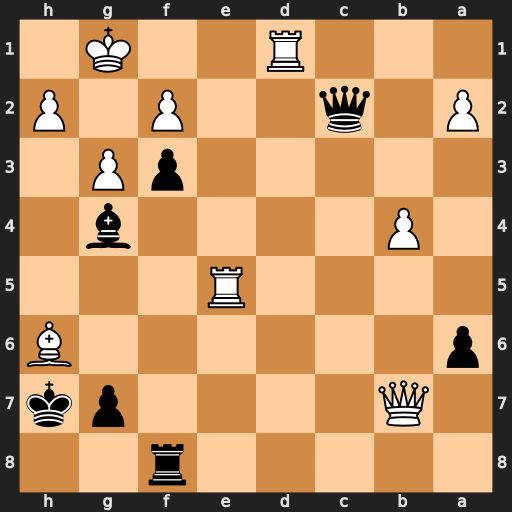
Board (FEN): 5r2/1Q4pk/p6B/4R3/1P4b1/5pP1/P1q2P1P/3R2K1
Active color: b
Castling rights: -
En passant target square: -
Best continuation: Qxd1+ Re1 Qxe1#